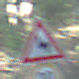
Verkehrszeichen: DoppelkurveZunaechstLinks
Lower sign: Geschwindigkeit30
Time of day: MorningAfternoon
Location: Outdoor (Nature)
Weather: Clear
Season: NotSpecified
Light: Natural